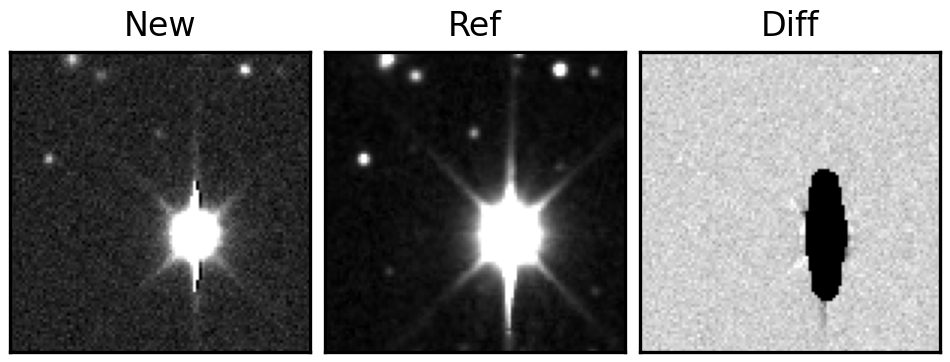
Label: bogus